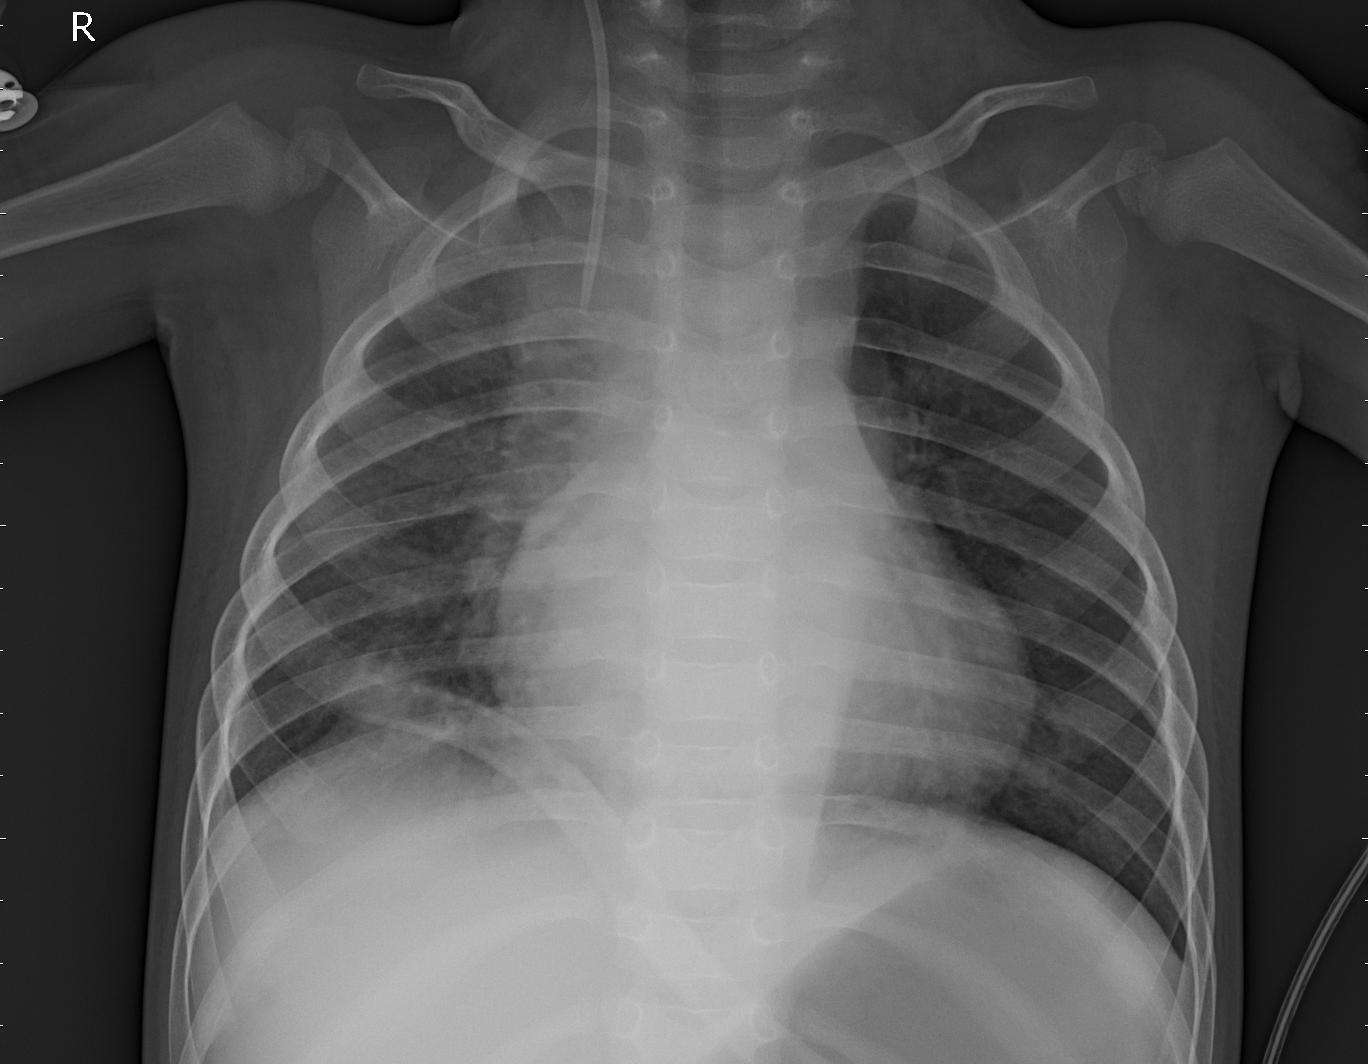
Diagnosis: PNEUMONIA